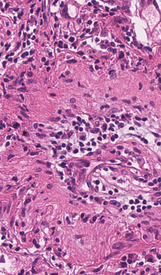
Tumor epithelial tissue: no
Tumor-associated stroma tissue: yes
Normal tissue: no